Field crop: maize
Growth stage: 2
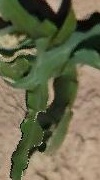
Species: maize